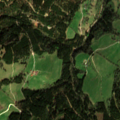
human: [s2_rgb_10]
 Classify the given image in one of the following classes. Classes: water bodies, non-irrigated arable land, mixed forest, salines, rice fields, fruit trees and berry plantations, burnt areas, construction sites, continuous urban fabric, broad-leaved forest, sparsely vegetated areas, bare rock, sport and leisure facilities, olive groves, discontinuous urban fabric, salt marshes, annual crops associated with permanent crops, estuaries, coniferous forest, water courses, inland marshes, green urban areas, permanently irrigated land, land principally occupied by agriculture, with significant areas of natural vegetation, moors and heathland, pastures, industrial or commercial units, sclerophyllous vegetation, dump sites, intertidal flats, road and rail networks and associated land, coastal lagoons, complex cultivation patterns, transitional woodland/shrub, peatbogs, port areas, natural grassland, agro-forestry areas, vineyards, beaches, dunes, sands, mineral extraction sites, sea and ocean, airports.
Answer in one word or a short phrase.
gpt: pastures, coniferous forest